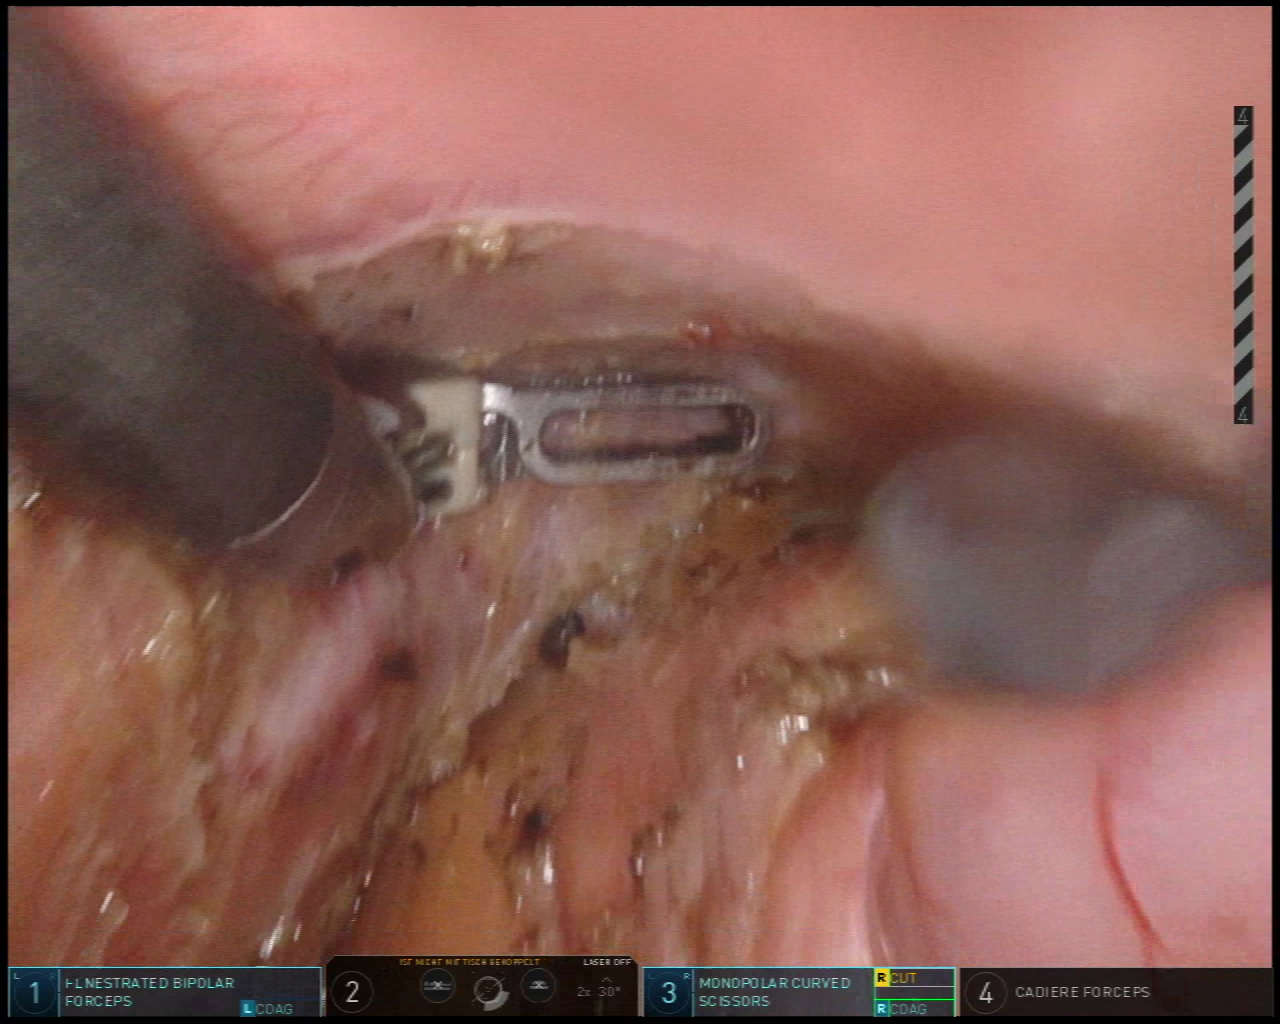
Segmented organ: vesicular_glands
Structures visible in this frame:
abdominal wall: no
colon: no
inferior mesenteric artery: no
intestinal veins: no
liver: no
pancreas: no
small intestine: no
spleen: no
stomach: no
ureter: no
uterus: no
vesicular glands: yes